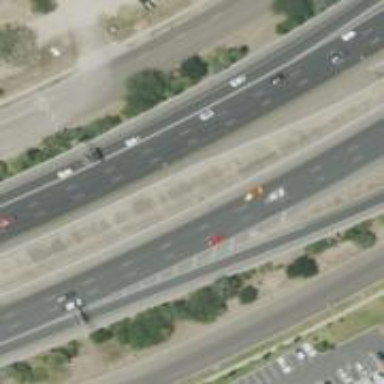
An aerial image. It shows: Asphalt motorway.